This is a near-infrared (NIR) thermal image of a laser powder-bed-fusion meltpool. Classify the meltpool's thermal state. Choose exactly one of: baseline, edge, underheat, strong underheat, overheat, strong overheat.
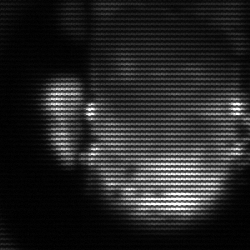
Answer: baseline